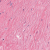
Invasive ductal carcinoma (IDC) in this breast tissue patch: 0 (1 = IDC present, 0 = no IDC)